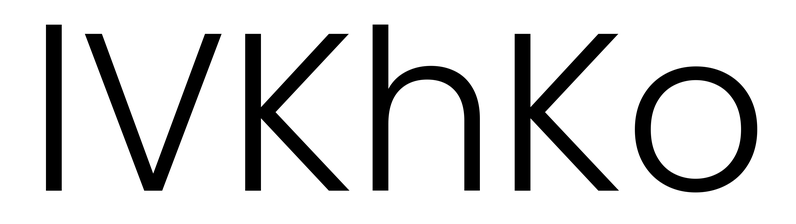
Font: Poppins-Light